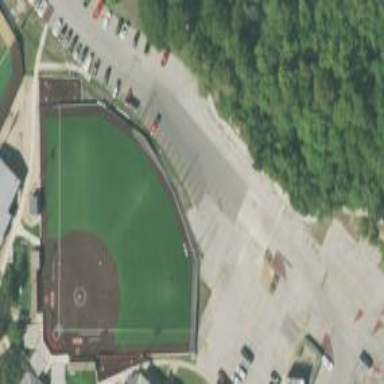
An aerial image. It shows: Softball pitch for leisure sports.